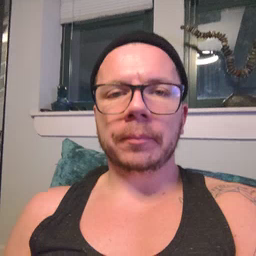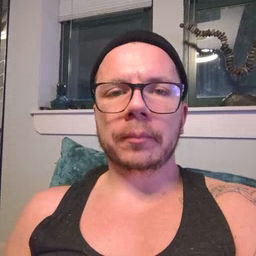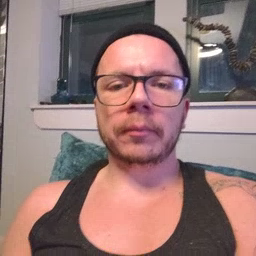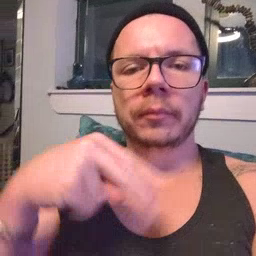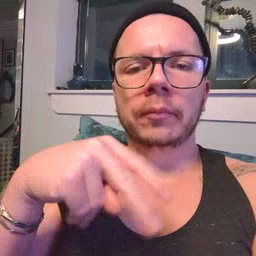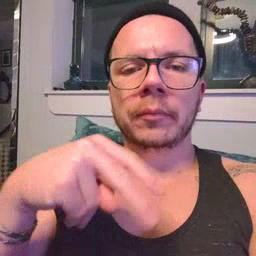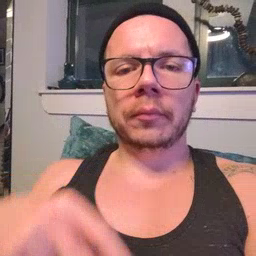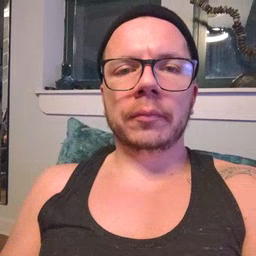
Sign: dance